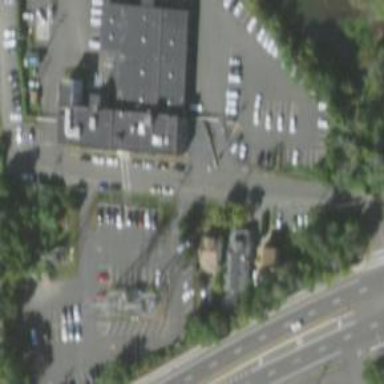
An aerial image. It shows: Building.